Question: I noticed some websites having a dual navbar at the top. The first is for indicating user session status (login / logout / settings etc) and the lower one is for actual site functionality. I have attached a screenshot - can anyone point me to some code example on how I can replicate the same?
Thanks

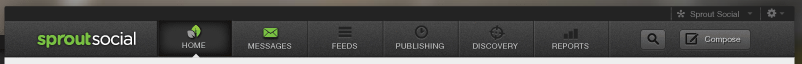
Answer: just try this from bootstrap:
'''
<div class="navbar">
<div class="navbar-inner">
<div class="container">
<!-- .btn-navbar is used as the toggle for collapsed navbar content -->
<a class="btn btn-navbar" data-toggle="collapse" data-target=".nav-collapse">
<span class="icon-bar"></span>
<span class="icon-bar"></span>
<span class="icon-bar"></span>
</a>
<!-- Be sure to leave the brand out there if you want it shown -->
<a class="brand" href="#">Project name</a>
<!-- Everything you want hidden at 940px or less, place within here -->
<div class="nav-collapse collapse">
<!-- .nav, .navbar-search, .navbar-form, etc -->
</div>
</div>
</div>
</div>
'''